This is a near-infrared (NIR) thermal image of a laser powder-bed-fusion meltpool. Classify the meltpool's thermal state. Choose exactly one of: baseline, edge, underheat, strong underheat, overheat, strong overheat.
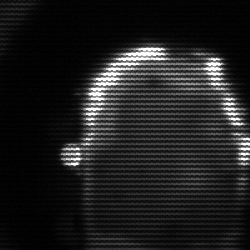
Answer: baseline